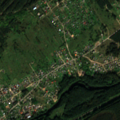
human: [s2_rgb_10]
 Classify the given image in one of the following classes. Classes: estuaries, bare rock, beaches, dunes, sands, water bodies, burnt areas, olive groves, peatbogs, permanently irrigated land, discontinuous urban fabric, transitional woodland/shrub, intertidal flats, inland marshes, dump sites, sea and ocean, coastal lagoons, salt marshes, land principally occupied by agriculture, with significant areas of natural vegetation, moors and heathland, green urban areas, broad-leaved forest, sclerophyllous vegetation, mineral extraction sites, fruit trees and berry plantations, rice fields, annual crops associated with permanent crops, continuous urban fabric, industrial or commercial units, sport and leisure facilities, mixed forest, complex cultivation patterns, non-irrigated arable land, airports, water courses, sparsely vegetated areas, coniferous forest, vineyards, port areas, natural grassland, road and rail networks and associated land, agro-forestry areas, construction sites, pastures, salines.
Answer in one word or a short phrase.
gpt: discontinuous urban fabric, pastures, complex cultivation patterns, coniferous forest, mixed forest, transitional woodland/shrub